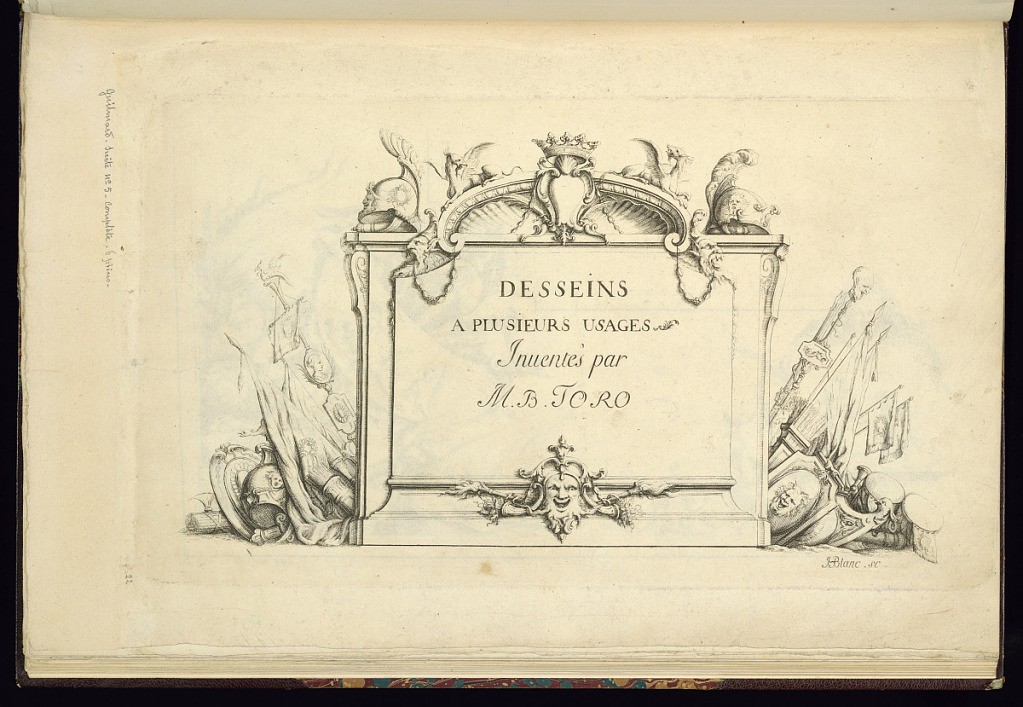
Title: Title Page
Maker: Jean-Bernard Turreau, French, 1672 - 1731
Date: early 18th century
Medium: Etching on laid paper
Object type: Print
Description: Title page with the title lettered on a plinth or pedestal, topped with a crowned cartouche and grotesque motifs, shell, helmets, winged lions with breasts, mascarons (masks), festoons of leaves. A mascaron below framed by flaming torches, scrolling leaves (rinceaux), fleurons, and cornucopia. Framing the plinth, on either side- banners, flags on spears, drums cannon, helmets, shields, quivers of arrows, and horns. The plate is signed.